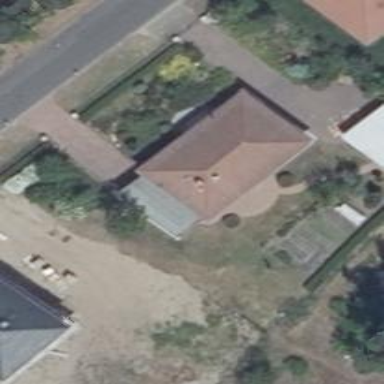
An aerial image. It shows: Detached building.